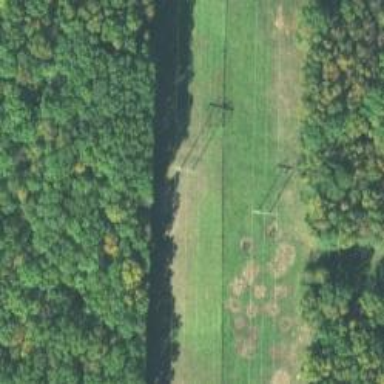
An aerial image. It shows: H-frame designed tower for power lines.